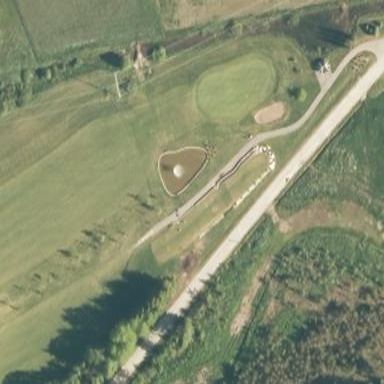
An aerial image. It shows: Golf tee on grassy land.